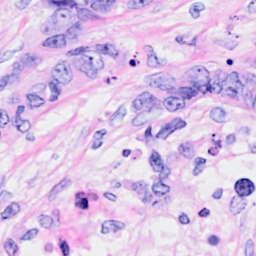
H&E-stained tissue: Breast